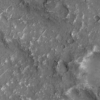
Label: not_dusty